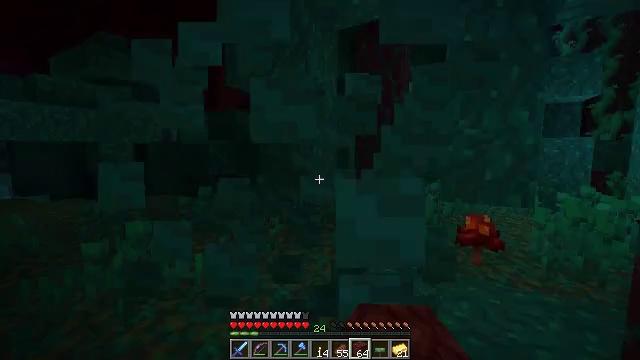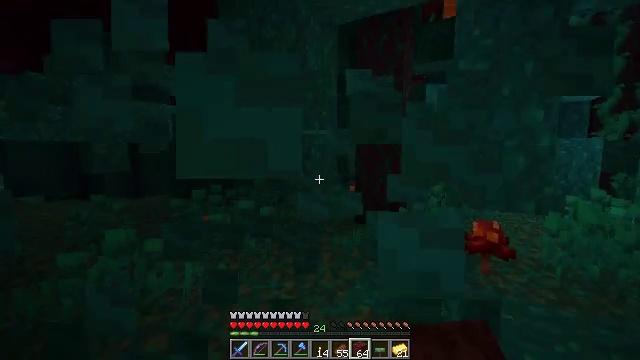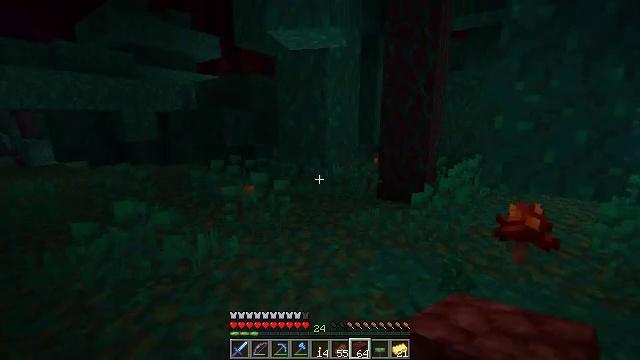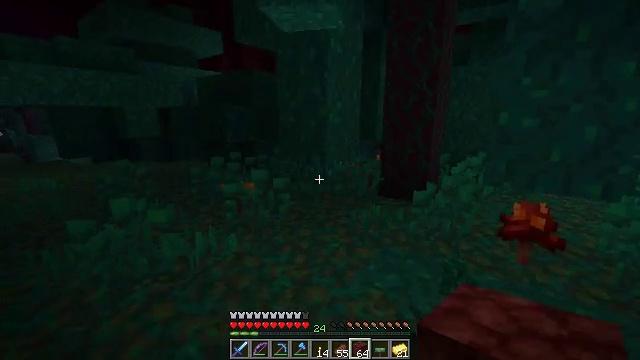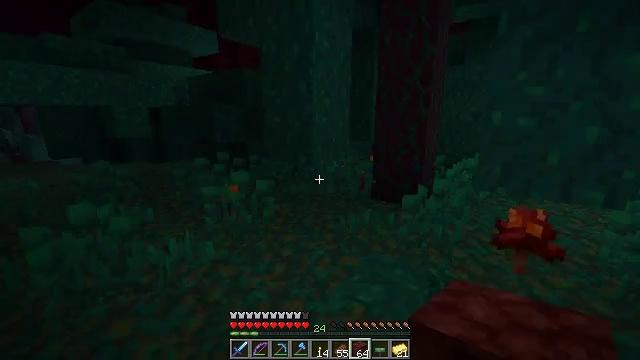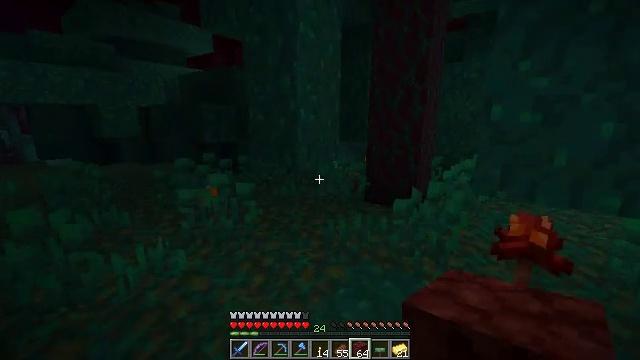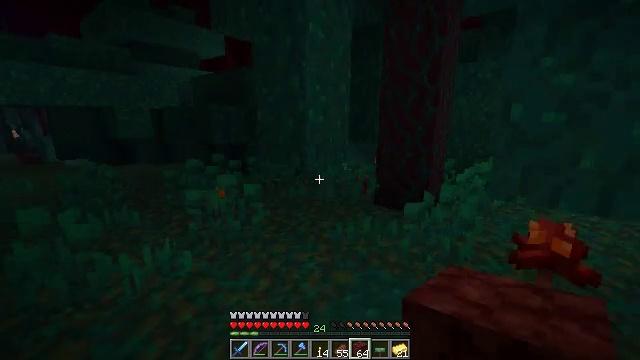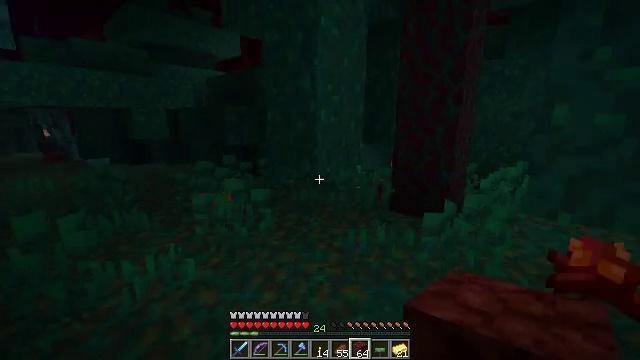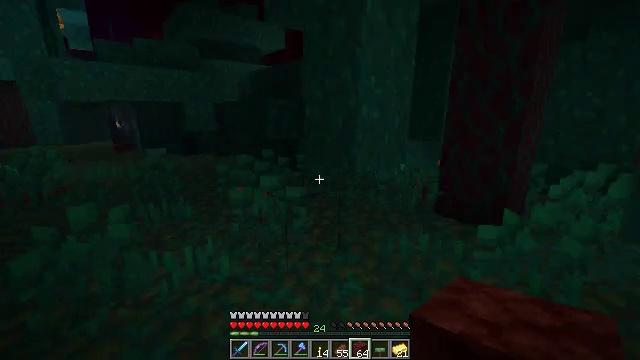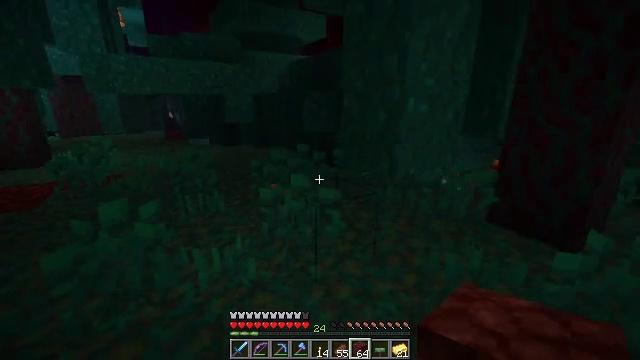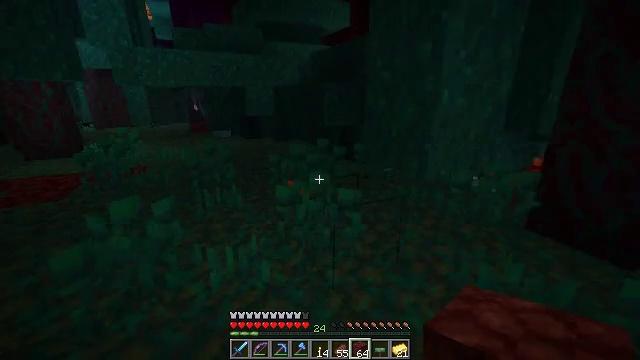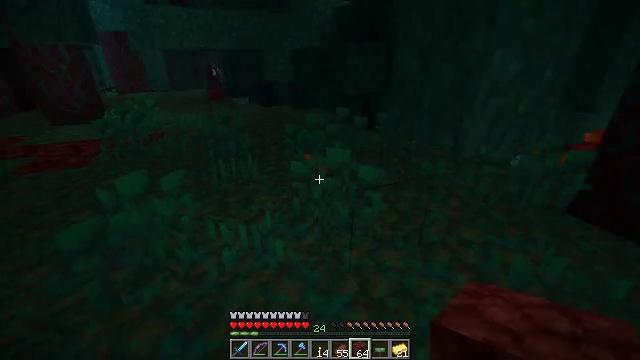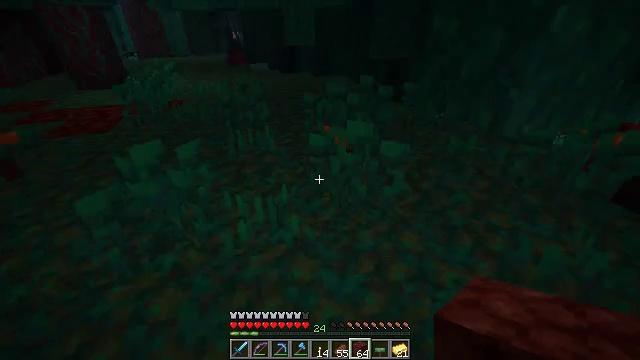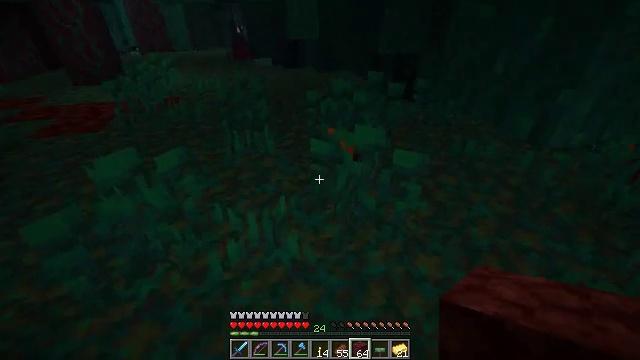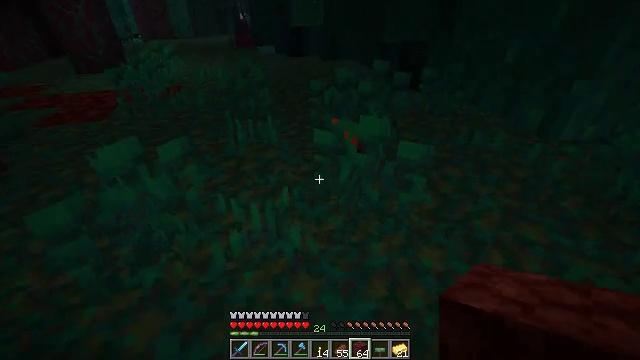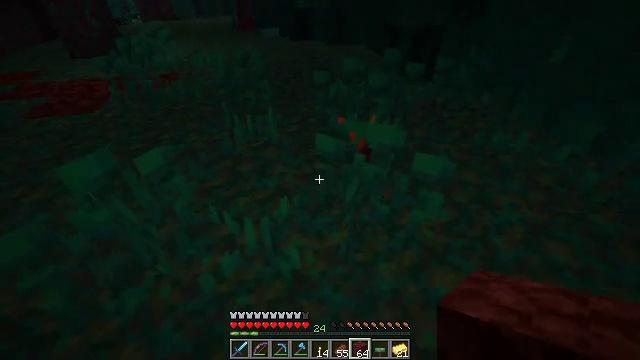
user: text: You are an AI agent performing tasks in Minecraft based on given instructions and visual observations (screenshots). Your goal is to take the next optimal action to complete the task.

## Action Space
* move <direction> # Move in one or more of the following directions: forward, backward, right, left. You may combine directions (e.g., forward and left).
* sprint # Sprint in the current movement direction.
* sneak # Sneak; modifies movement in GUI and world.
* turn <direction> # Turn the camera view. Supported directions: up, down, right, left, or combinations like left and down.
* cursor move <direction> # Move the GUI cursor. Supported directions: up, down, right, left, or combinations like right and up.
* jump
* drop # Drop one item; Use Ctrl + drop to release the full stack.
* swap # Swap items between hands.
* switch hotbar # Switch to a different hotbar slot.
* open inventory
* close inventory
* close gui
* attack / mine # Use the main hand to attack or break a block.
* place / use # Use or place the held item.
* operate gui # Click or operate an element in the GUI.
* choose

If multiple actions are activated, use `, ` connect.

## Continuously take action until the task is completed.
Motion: motion action
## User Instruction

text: Collect warped fungus to use for crafting.
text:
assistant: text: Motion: move forward and move right, attack / mine
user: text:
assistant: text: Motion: move forward and move right, turn left and down
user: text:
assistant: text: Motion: move forward and move right
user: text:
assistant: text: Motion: move forward and move right
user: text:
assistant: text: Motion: move forward
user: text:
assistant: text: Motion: move forward, turn left
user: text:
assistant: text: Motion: move forward, turn left
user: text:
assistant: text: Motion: move forward, turn left and down
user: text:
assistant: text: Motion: move forward, turn left and down
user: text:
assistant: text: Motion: move forward, turn left and down
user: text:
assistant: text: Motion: move forward, turn left and down
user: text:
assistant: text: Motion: move forward, turn left and down
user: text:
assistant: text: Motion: move forward, turn left and down
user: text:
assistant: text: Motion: move forward, turn down
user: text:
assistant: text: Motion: move forward, turn left and down
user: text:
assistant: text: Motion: move forward, turn down
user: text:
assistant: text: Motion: move forward, turn down
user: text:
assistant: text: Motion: move forward, turn right and down
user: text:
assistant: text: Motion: turn right and down
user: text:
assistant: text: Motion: turn right
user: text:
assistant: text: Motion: turn right
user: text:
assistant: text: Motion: move forward
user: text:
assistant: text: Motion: move forward, turn right
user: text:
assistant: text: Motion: turn right and down
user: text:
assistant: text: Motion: turn right, attack / mine
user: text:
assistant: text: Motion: attack / mine
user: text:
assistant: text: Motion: attack / mine
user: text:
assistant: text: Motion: turn left
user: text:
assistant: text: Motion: move forward, turn left and up
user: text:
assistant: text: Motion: move forward, turn left and up